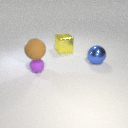
large yellow metal cube behind small purple rubber sphere